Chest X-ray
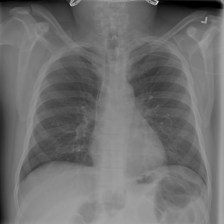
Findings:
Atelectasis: negative
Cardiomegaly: negative
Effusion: negative
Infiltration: negative
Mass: negative
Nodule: negative
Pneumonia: negative
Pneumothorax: negative
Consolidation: negative
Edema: negative
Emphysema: negative
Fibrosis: negative
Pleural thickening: negative
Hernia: negative